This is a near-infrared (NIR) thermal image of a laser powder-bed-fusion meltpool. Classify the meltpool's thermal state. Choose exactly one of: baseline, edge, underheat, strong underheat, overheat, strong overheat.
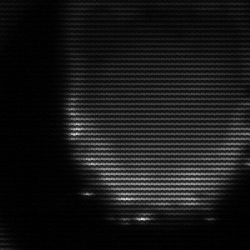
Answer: edge